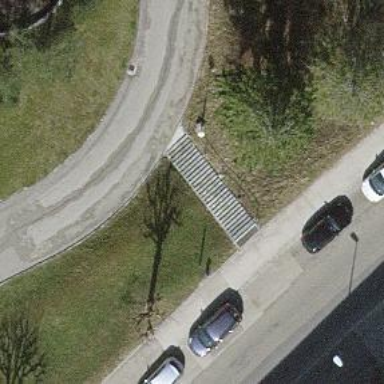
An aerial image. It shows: Road with steps.